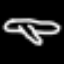
Label: airplane